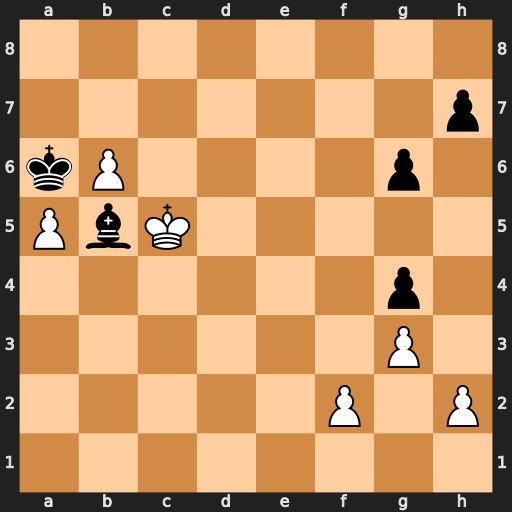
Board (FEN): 8/7p/kP4p1/PbK5/6p1/6P1/5P1P/8
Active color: w
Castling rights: -
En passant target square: -
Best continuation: b7 Kxb7 Kxb5